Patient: sex F, age 66
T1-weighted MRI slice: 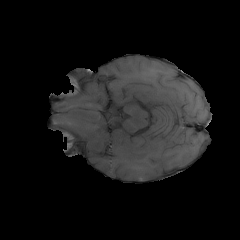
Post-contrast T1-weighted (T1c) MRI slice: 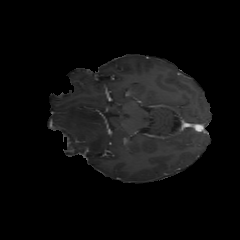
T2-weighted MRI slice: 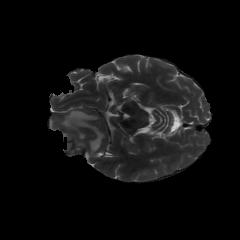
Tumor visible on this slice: yes
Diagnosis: Glioblastoma, IDH-wildtype
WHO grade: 4